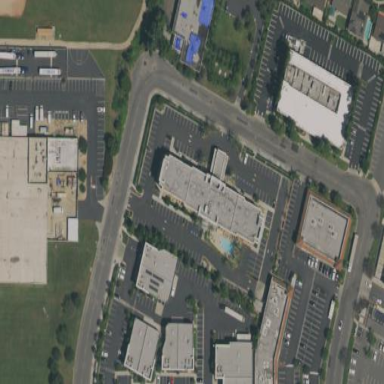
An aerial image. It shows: Hotel building.